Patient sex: M
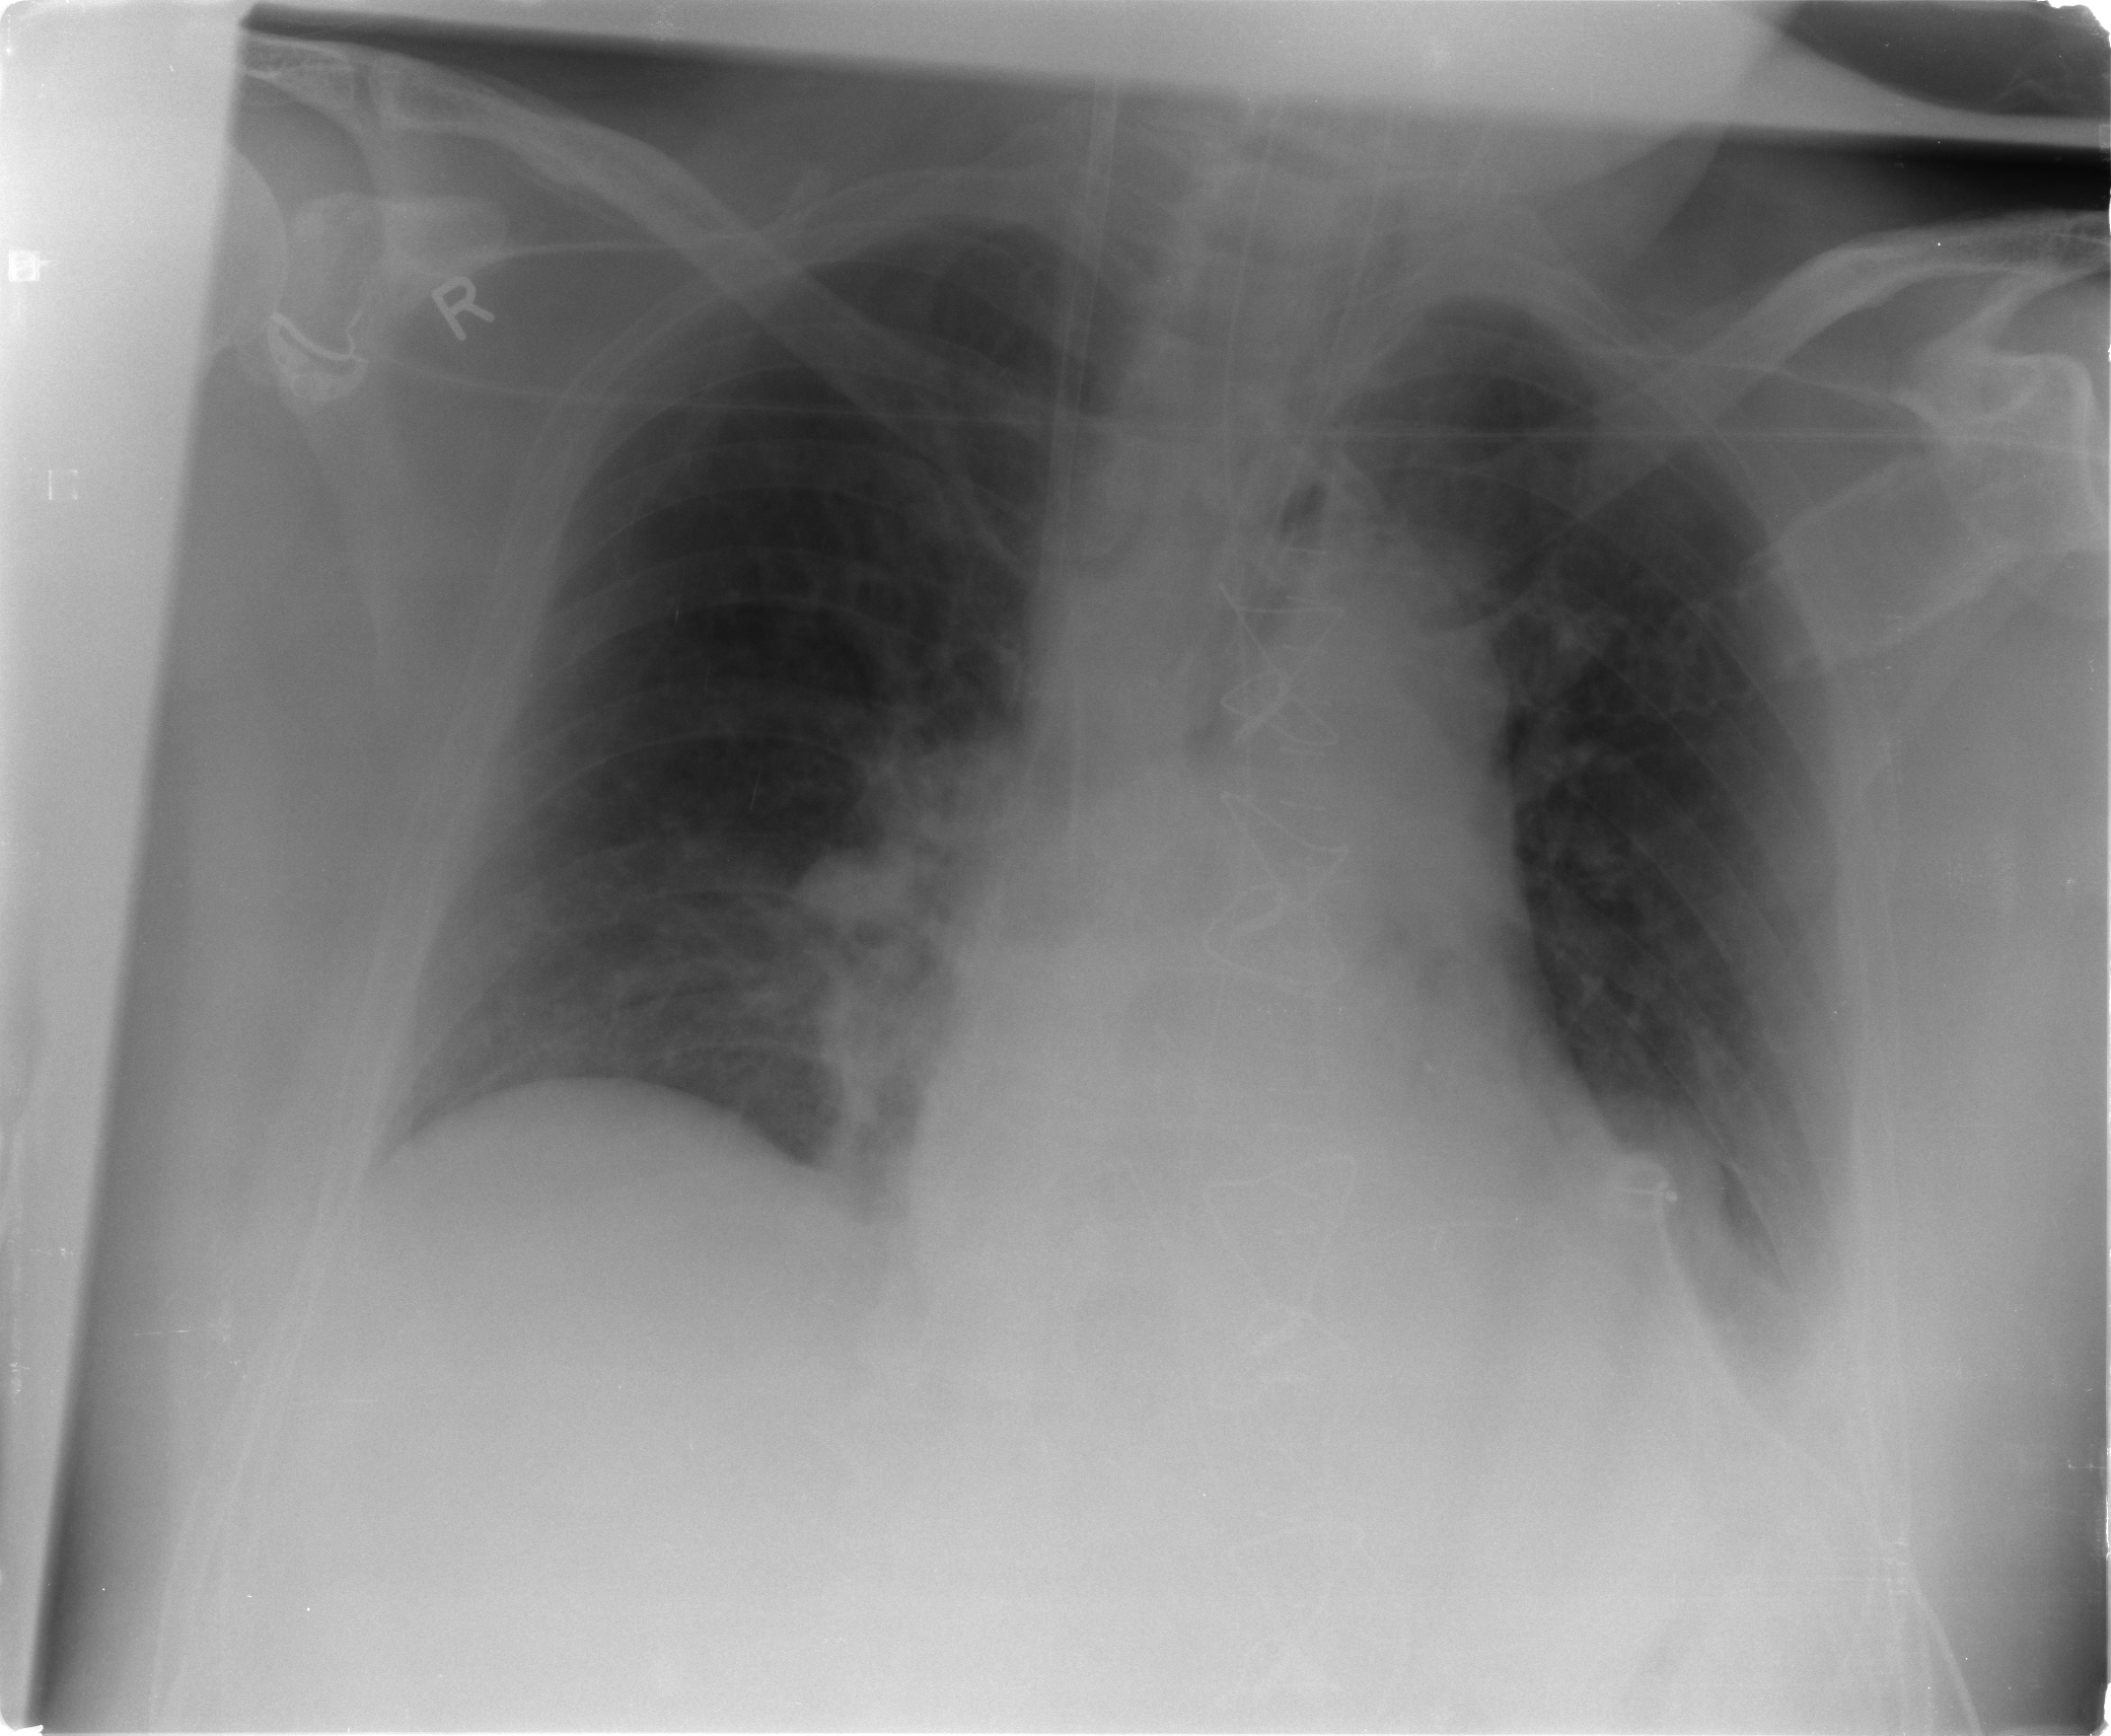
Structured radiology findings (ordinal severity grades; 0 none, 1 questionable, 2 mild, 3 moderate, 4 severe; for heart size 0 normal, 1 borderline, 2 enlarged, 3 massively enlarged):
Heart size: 2
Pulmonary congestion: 1
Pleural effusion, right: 0
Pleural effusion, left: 2
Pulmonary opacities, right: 0
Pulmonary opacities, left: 0
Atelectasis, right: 2
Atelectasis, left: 2